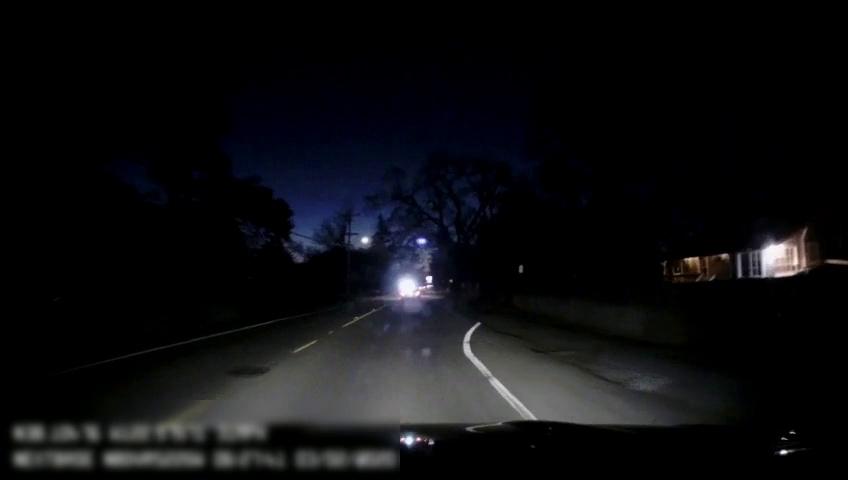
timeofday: Night
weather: Cloudy
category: Drivable Space
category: Vehicles | Car
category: Lanes | Current Lane
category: Lanes | Current Lane
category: Lanes | Opposite Lane